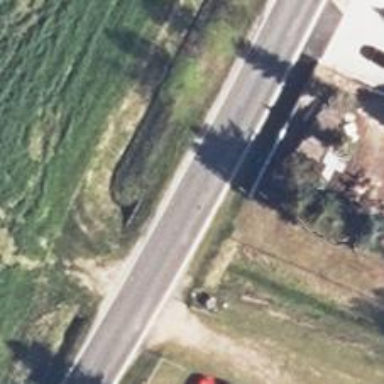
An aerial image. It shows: Secondary road with asphalt surface.